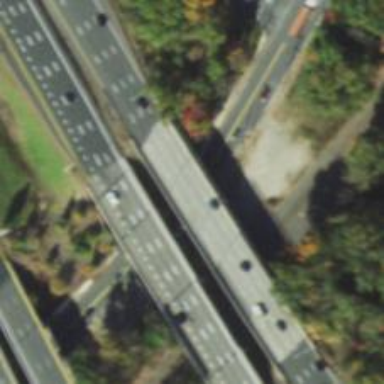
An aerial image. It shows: Bridge on urban freeway/expressway motorway.